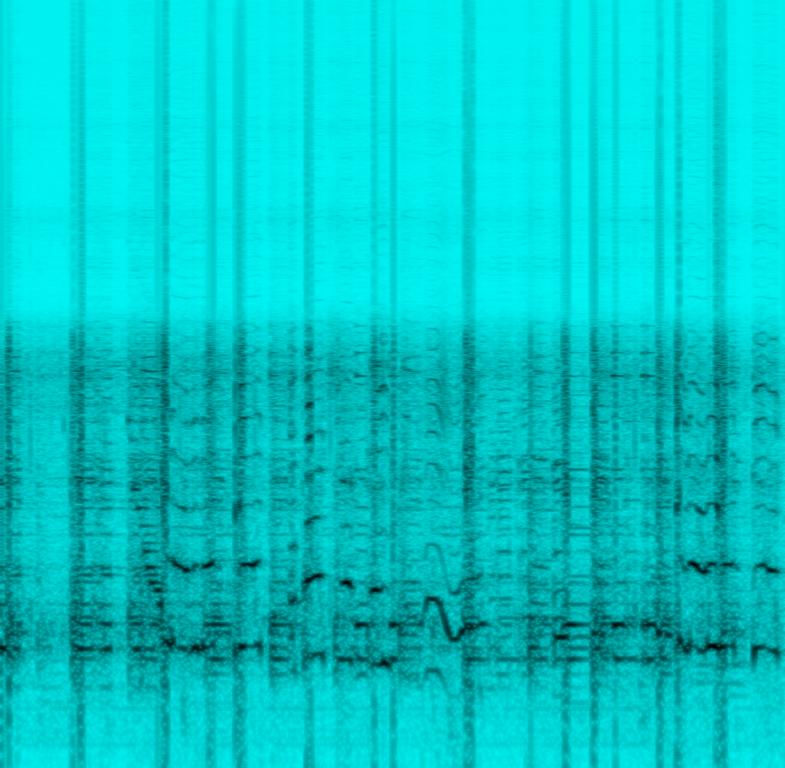
The low quality recording features a kids song played through a toy and it consists of childish vocal singing over groovy piano chords and funky guitar melody. It is noisy, in mono and it sounds happy, fun, but also thin, messy, muffled and crushed.